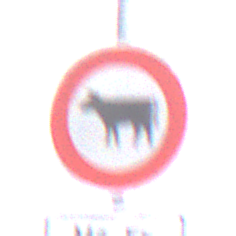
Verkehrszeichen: VerbotViehtrieb
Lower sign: ZeitangabenMitBeschraenkungAufWochentage2
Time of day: Midday
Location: Outdoor (Nature)
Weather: Overcast
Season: NotSpecified
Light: Natural